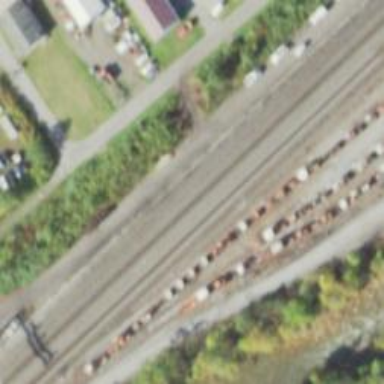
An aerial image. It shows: Railway siding for service.